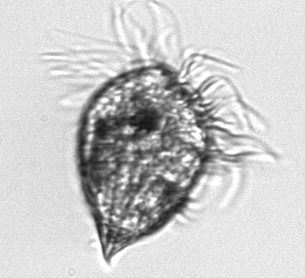
Label: Strombidium_morphotype1